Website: crate-barrel
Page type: account-dashboard
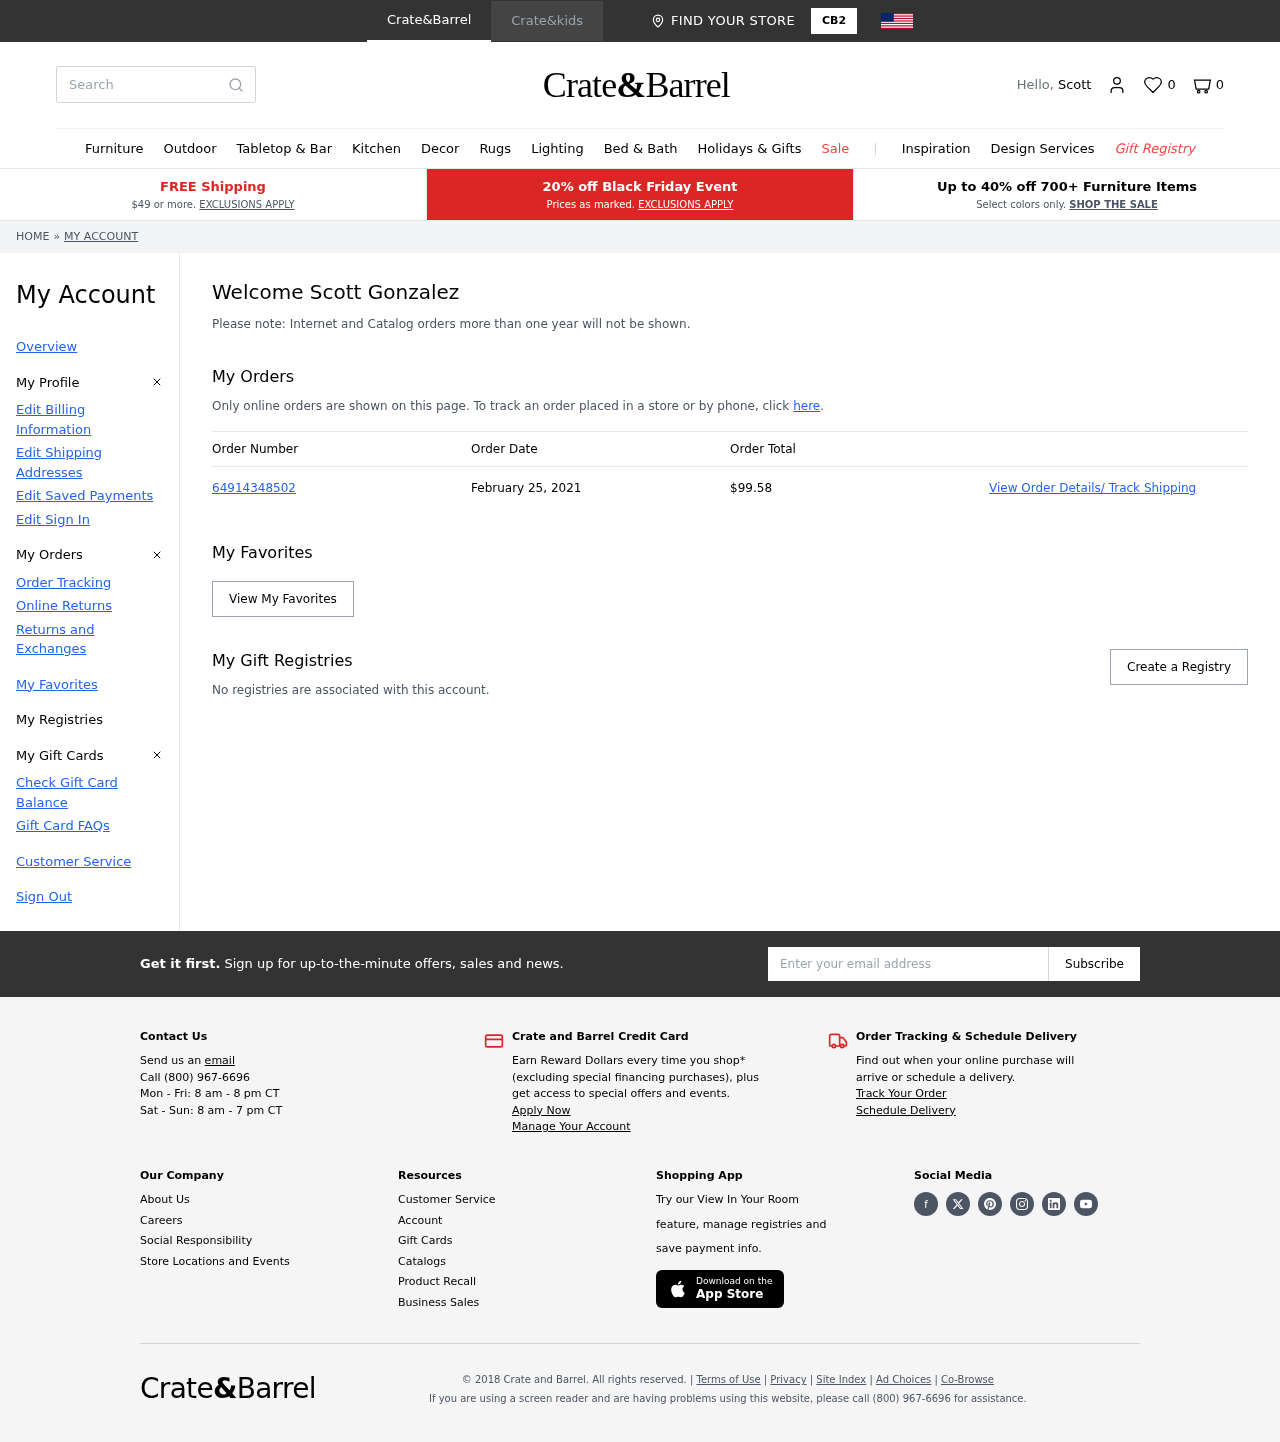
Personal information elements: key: PII_EMAIL
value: scottgonzalez@yahoo.com
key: PII_FIRSTNAME
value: Scott
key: PII_FULLNAME
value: Scott Gonzalez
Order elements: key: ORDER_NUM_ITEMS
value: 0
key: ORDER_NUMBER
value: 64914348502
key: ORDER_DATE
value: February 25, 2021
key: ORDER_TOTAL
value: $99.58
Search elements: key: HEADER_SEARCH
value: Search
Other elements: key: FAVORITES_COUNT
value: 0